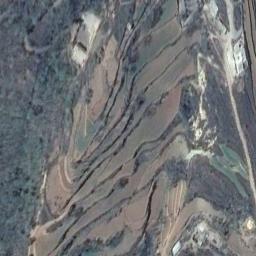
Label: terrace